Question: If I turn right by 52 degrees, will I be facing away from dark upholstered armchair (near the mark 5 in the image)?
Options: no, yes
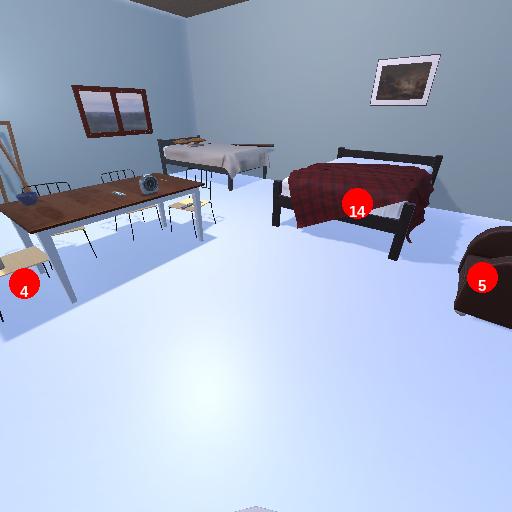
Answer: no